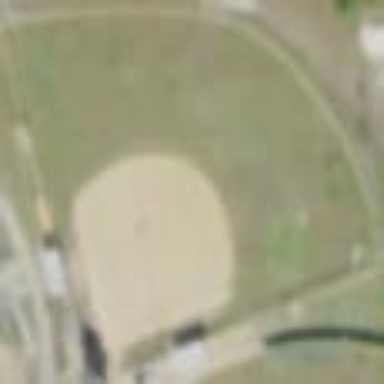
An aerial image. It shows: Baseball pitch for leisure land.